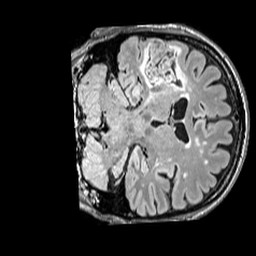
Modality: FLAIR
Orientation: coronal
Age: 72
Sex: male
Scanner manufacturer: siemens
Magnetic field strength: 3 T
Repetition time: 5 s
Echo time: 0.387 s